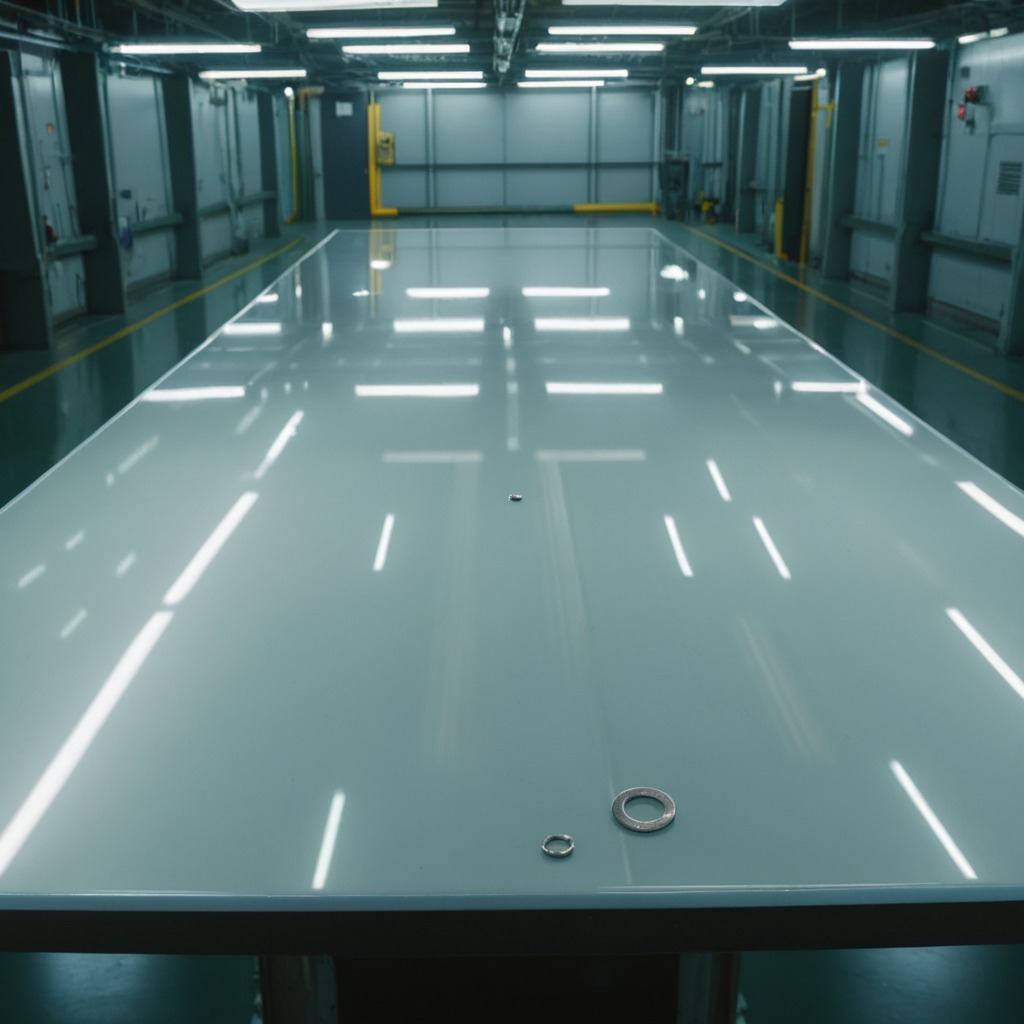
A flat metal washer is lying on a high-gloss table in a ship maintenance bay industrial lighting.